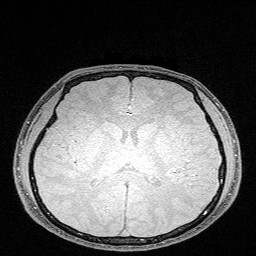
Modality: FLASH
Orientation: coronal
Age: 26
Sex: male